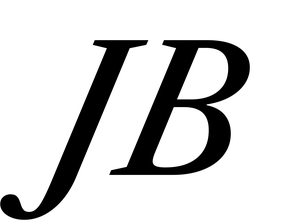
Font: LibreCaslonText-Italic_Medium_Italic